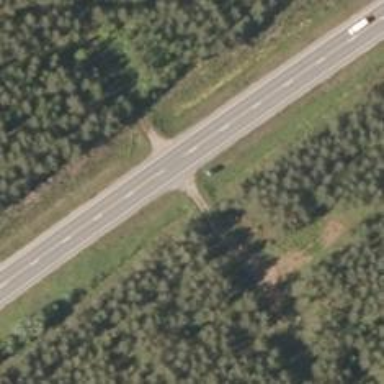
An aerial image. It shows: Asphalt road classified as trunk highway.